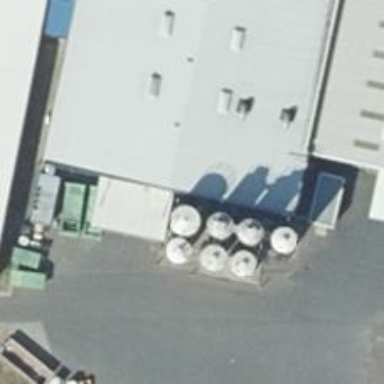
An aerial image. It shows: Storage tank with man-made structure.